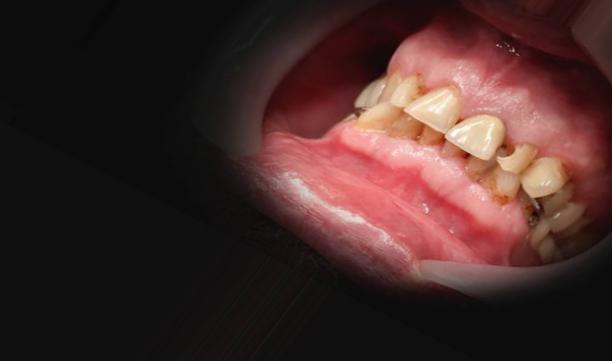
Condition: Caries